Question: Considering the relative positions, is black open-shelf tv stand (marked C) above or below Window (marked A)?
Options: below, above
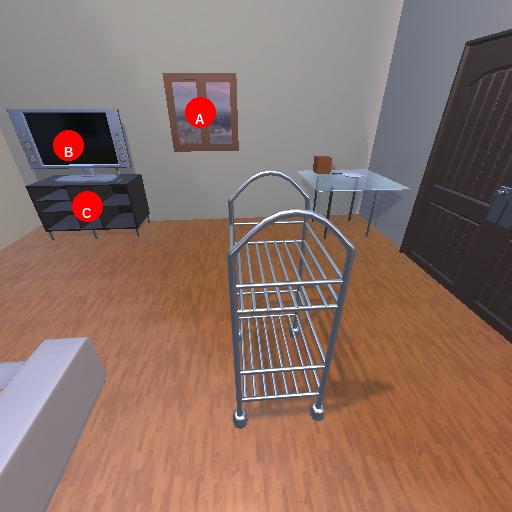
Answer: below